Interaction volume radius: 5 \u00c5
Interaction volume height: 10 \u00c5
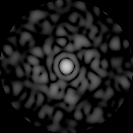
Disorder parameter: 0.7852